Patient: sex M, age 76
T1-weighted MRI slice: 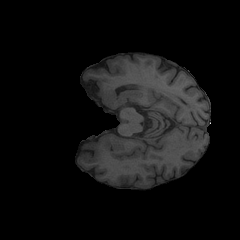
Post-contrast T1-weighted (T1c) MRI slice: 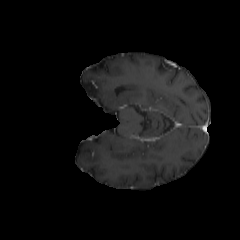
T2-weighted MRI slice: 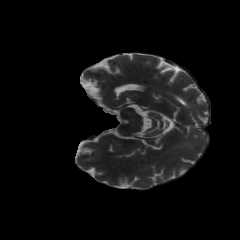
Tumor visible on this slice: no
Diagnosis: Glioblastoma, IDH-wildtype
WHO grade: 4